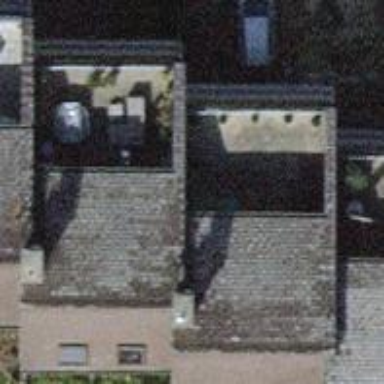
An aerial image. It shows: Terrace building.